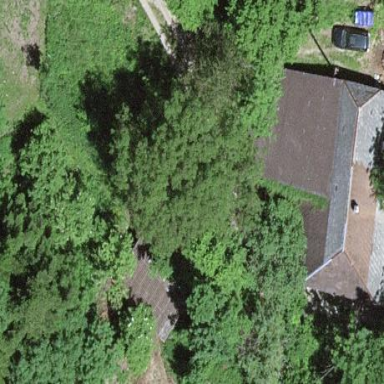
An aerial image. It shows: Farm building.